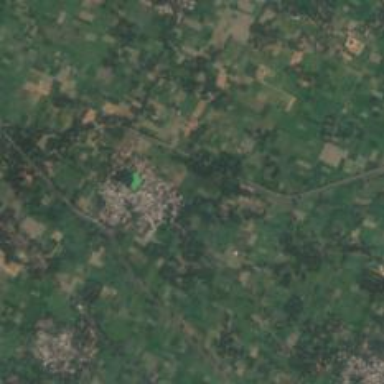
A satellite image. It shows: Village.